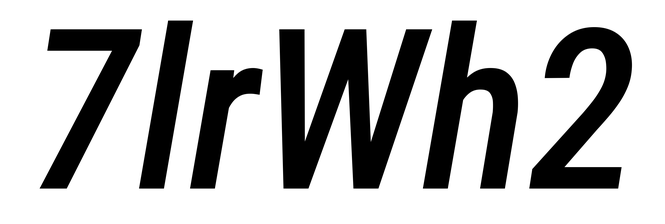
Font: Roboto-Italic_Condensed_Medium_Italic